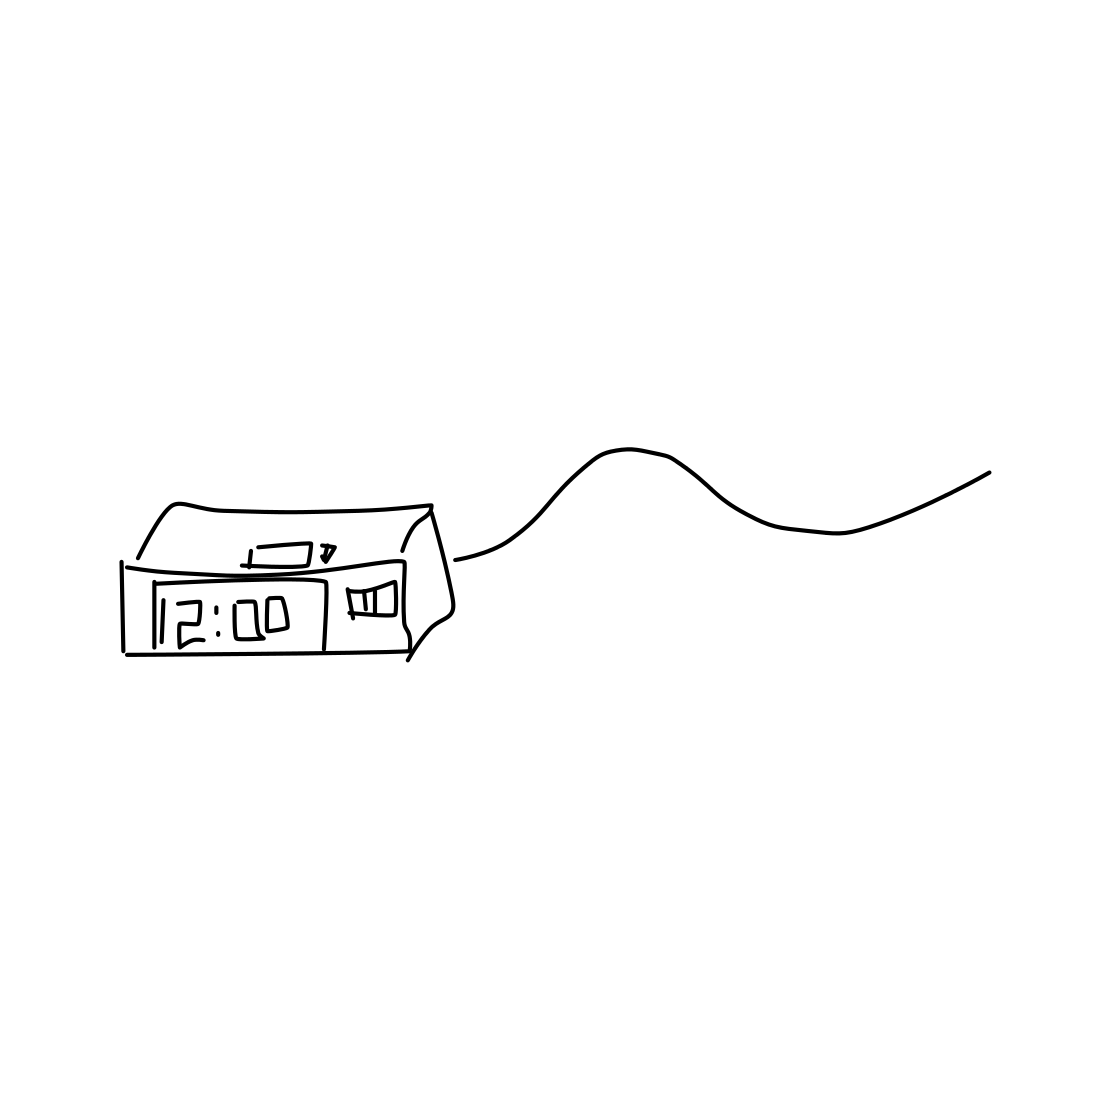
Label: alarm clock